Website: lowes
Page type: billing-address
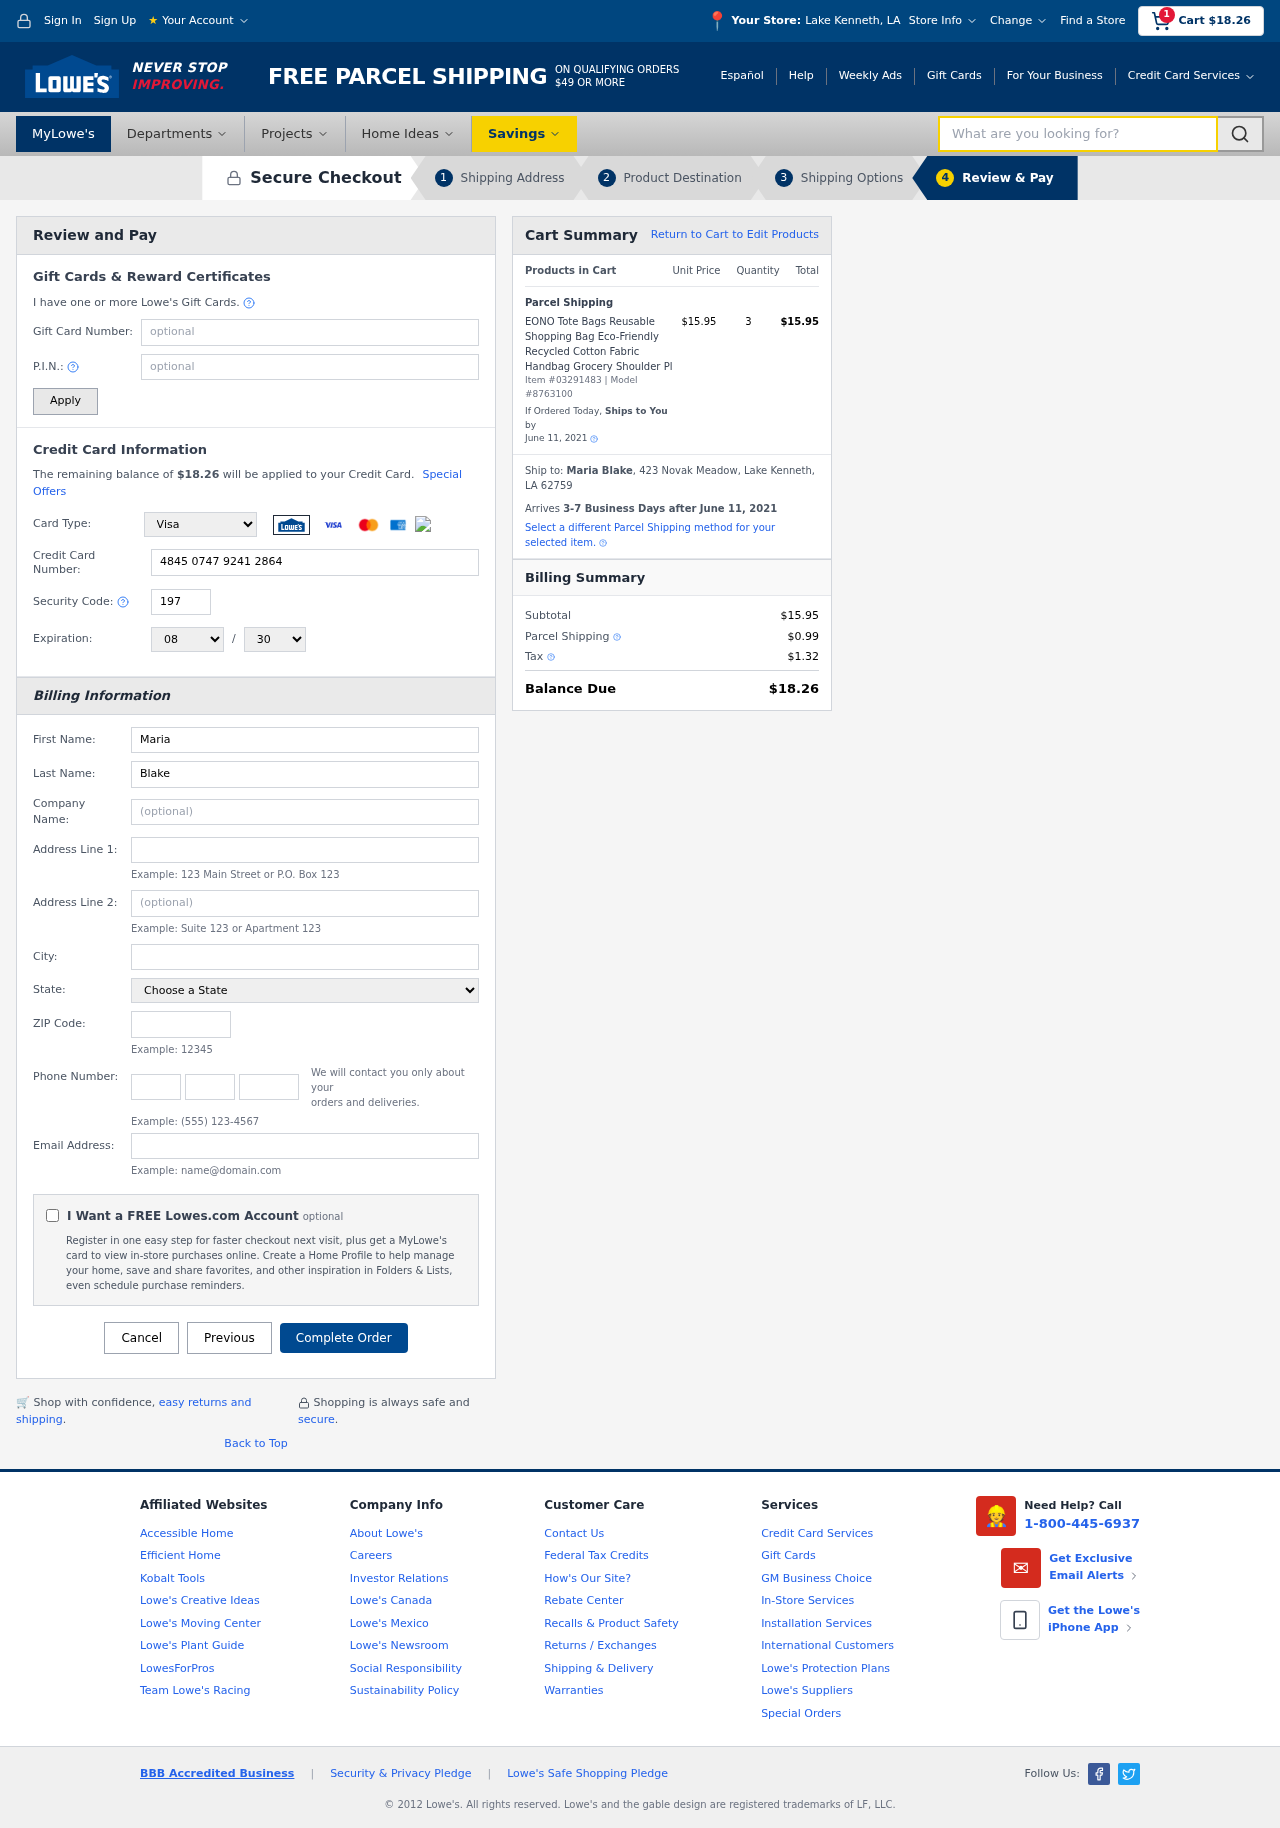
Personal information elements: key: PII_CARD_CVV
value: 197
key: PII_CARD_EXPIRY_MONTH
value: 08
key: PII_CARD_EXPIRY_YEAR
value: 30
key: PII_CARD_NUMBER
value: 4845 0747 9241 2864
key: PII_CARD_TYPE
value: Visa
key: PII_CITY
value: Lake Kenneth
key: PII_CITY_STATE
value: Lake Kenneth, LA
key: PII_EMAIL
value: maria_blake@yahoo.com
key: PII_FIRSTNAME
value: Maria
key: PII_FULLNAME
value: Maria Blake
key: PII_LASTNAME
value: Blake
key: PII_PHONE_AREA
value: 970
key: PII_PHONE_PREFIX
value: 976
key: PII_PHONE_SUFFIX
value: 0671
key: PII_POSTCODE
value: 62759
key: PII_STATE
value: Louisiana
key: PII_STREET
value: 423 Novak Meadow
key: PII_STREET2
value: Suite 220
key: PII_CITY_STATE_ZIP
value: Lake Kenneth, LA 62759
Product elements: key: PRODUCT1_NAME
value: EONO Tote Bags Reusable Shopping Bag Eco-Friendly Recycled Cotton Fabric Handbag Grocery Shoulder Pl
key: PRODUCT1_PRICE
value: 15.95
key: PRODUCT1_QUANTITY
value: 3
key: PRODUCT_ITEM_NUMBER
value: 03291483
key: PRODUCT_MODEL_NUMBER
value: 8763100
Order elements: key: ORDER_SUBTOTAL
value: $18.26
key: ORDER_TOTAL
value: $18.26
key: ORDER_SHIPPING_DATE
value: June 11, 2021
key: ORDER_SUBTOTAL
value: $15.95
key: ORDER_DELIVERY_DATE
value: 3-7 Business Days after June 11, 2021
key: ORDER_SHIPPING_DATE2
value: June 11, 2021
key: ORDER_SUBTOTAL2
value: $15.95
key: ORDER_SHIPPING_COST
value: $0.99
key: ORDER_TAX
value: $1.32
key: ORDER_TOTAL2
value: $18.26
Search elements: key: HEADER_SEARCH
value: What are you looking for?